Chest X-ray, AP view. Patient: 53 years old, sex F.
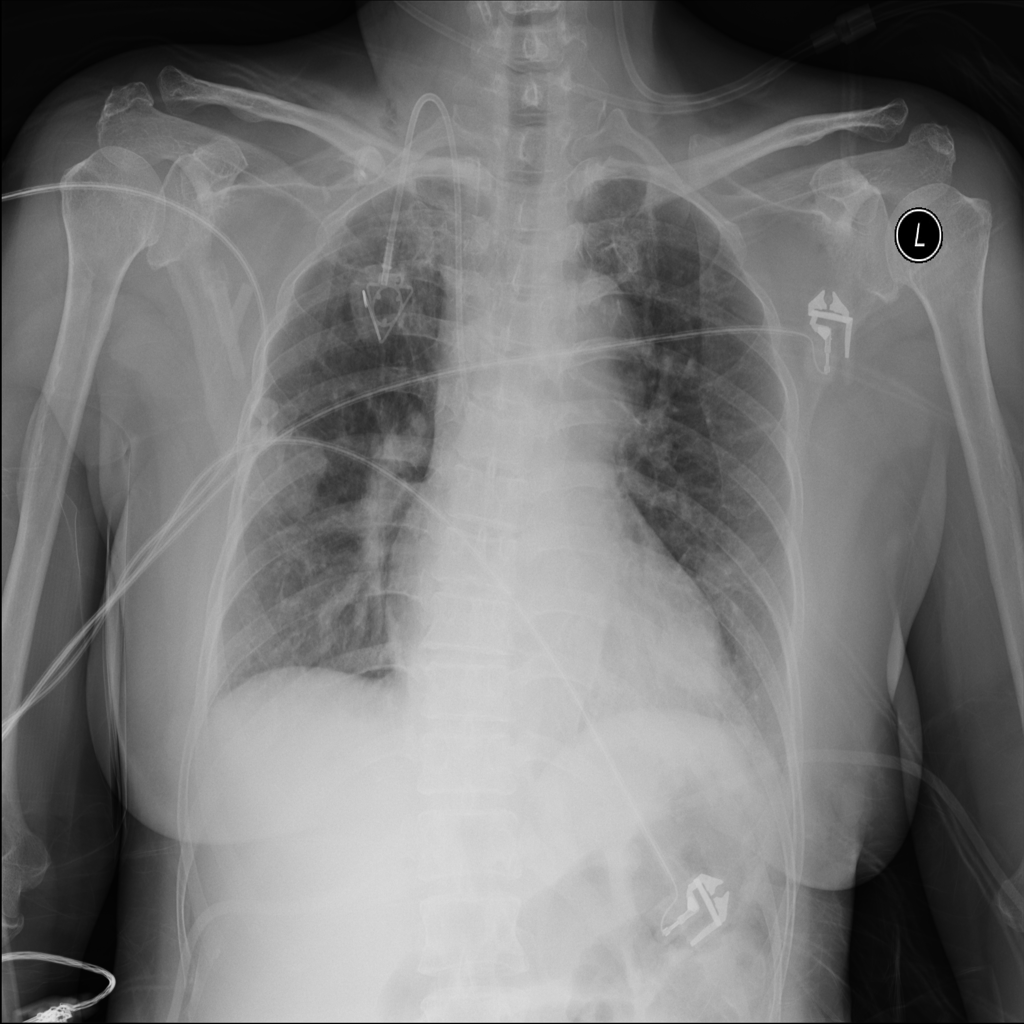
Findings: Nodule